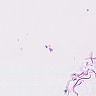
Metastatic tissue present: no